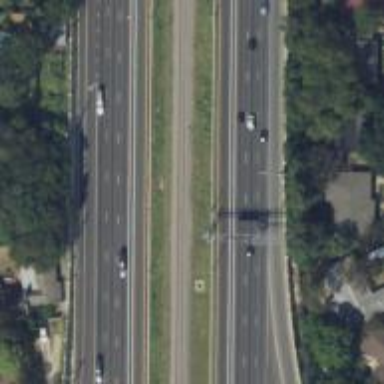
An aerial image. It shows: Asphalt motorway.